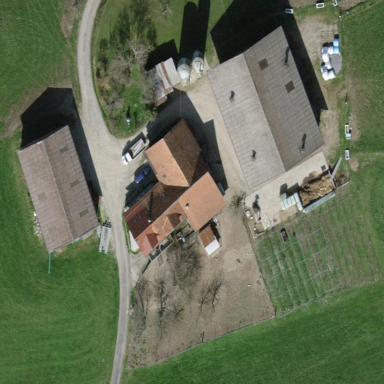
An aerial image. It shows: Farmyard area.